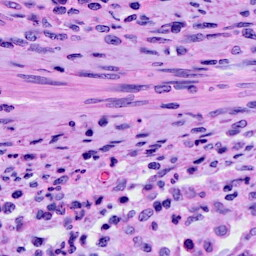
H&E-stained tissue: Cervix